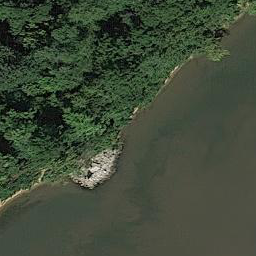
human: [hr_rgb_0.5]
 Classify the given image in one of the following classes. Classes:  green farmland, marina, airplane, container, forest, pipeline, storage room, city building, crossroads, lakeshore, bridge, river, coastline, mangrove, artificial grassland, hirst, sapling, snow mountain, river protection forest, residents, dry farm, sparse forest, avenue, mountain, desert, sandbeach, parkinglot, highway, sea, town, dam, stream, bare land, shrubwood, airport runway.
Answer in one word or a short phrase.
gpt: river protection forest